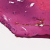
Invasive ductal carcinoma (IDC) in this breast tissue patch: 0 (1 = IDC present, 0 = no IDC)